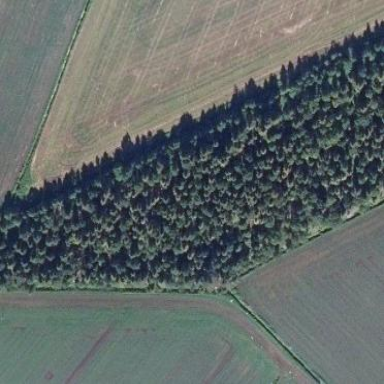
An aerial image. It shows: Forest area.